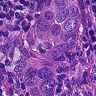
Metastatic tissue present: yes